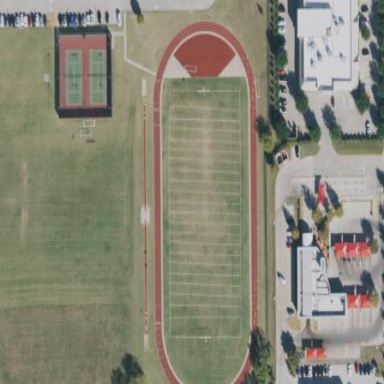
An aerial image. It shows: Athletic track located in leisure land area.